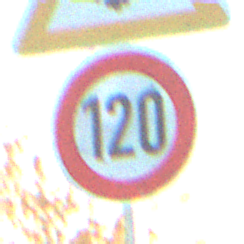
Verkehrszeichen: Geschwindigkeit120
Zusatzzeichen oben: SchneeOderEisglaette
Umgebung: Outdoor, RoadRail
Tageszeit: SunriseSunset
Wetter: PartlyCloudy
Licht: Natural
Jahreszeit: NotSpecified
Kontrast: HighContrast